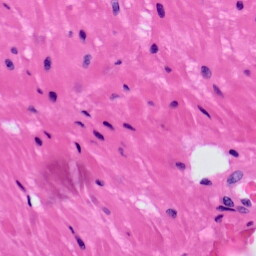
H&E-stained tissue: Prostate